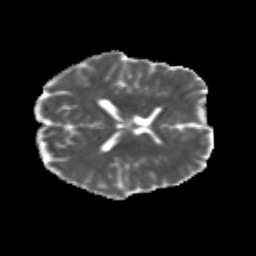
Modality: MD
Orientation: axial
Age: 23
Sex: male
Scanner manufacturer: siemens
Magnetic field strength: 3 T
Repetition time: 3.5 s
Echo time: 0.113 s